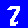
Digit: 2